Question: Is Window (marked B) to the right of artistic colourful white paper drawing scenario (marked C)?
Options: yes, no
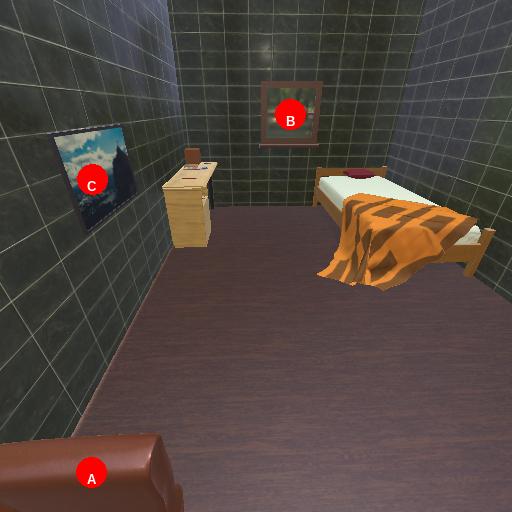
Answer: yes